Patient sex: M
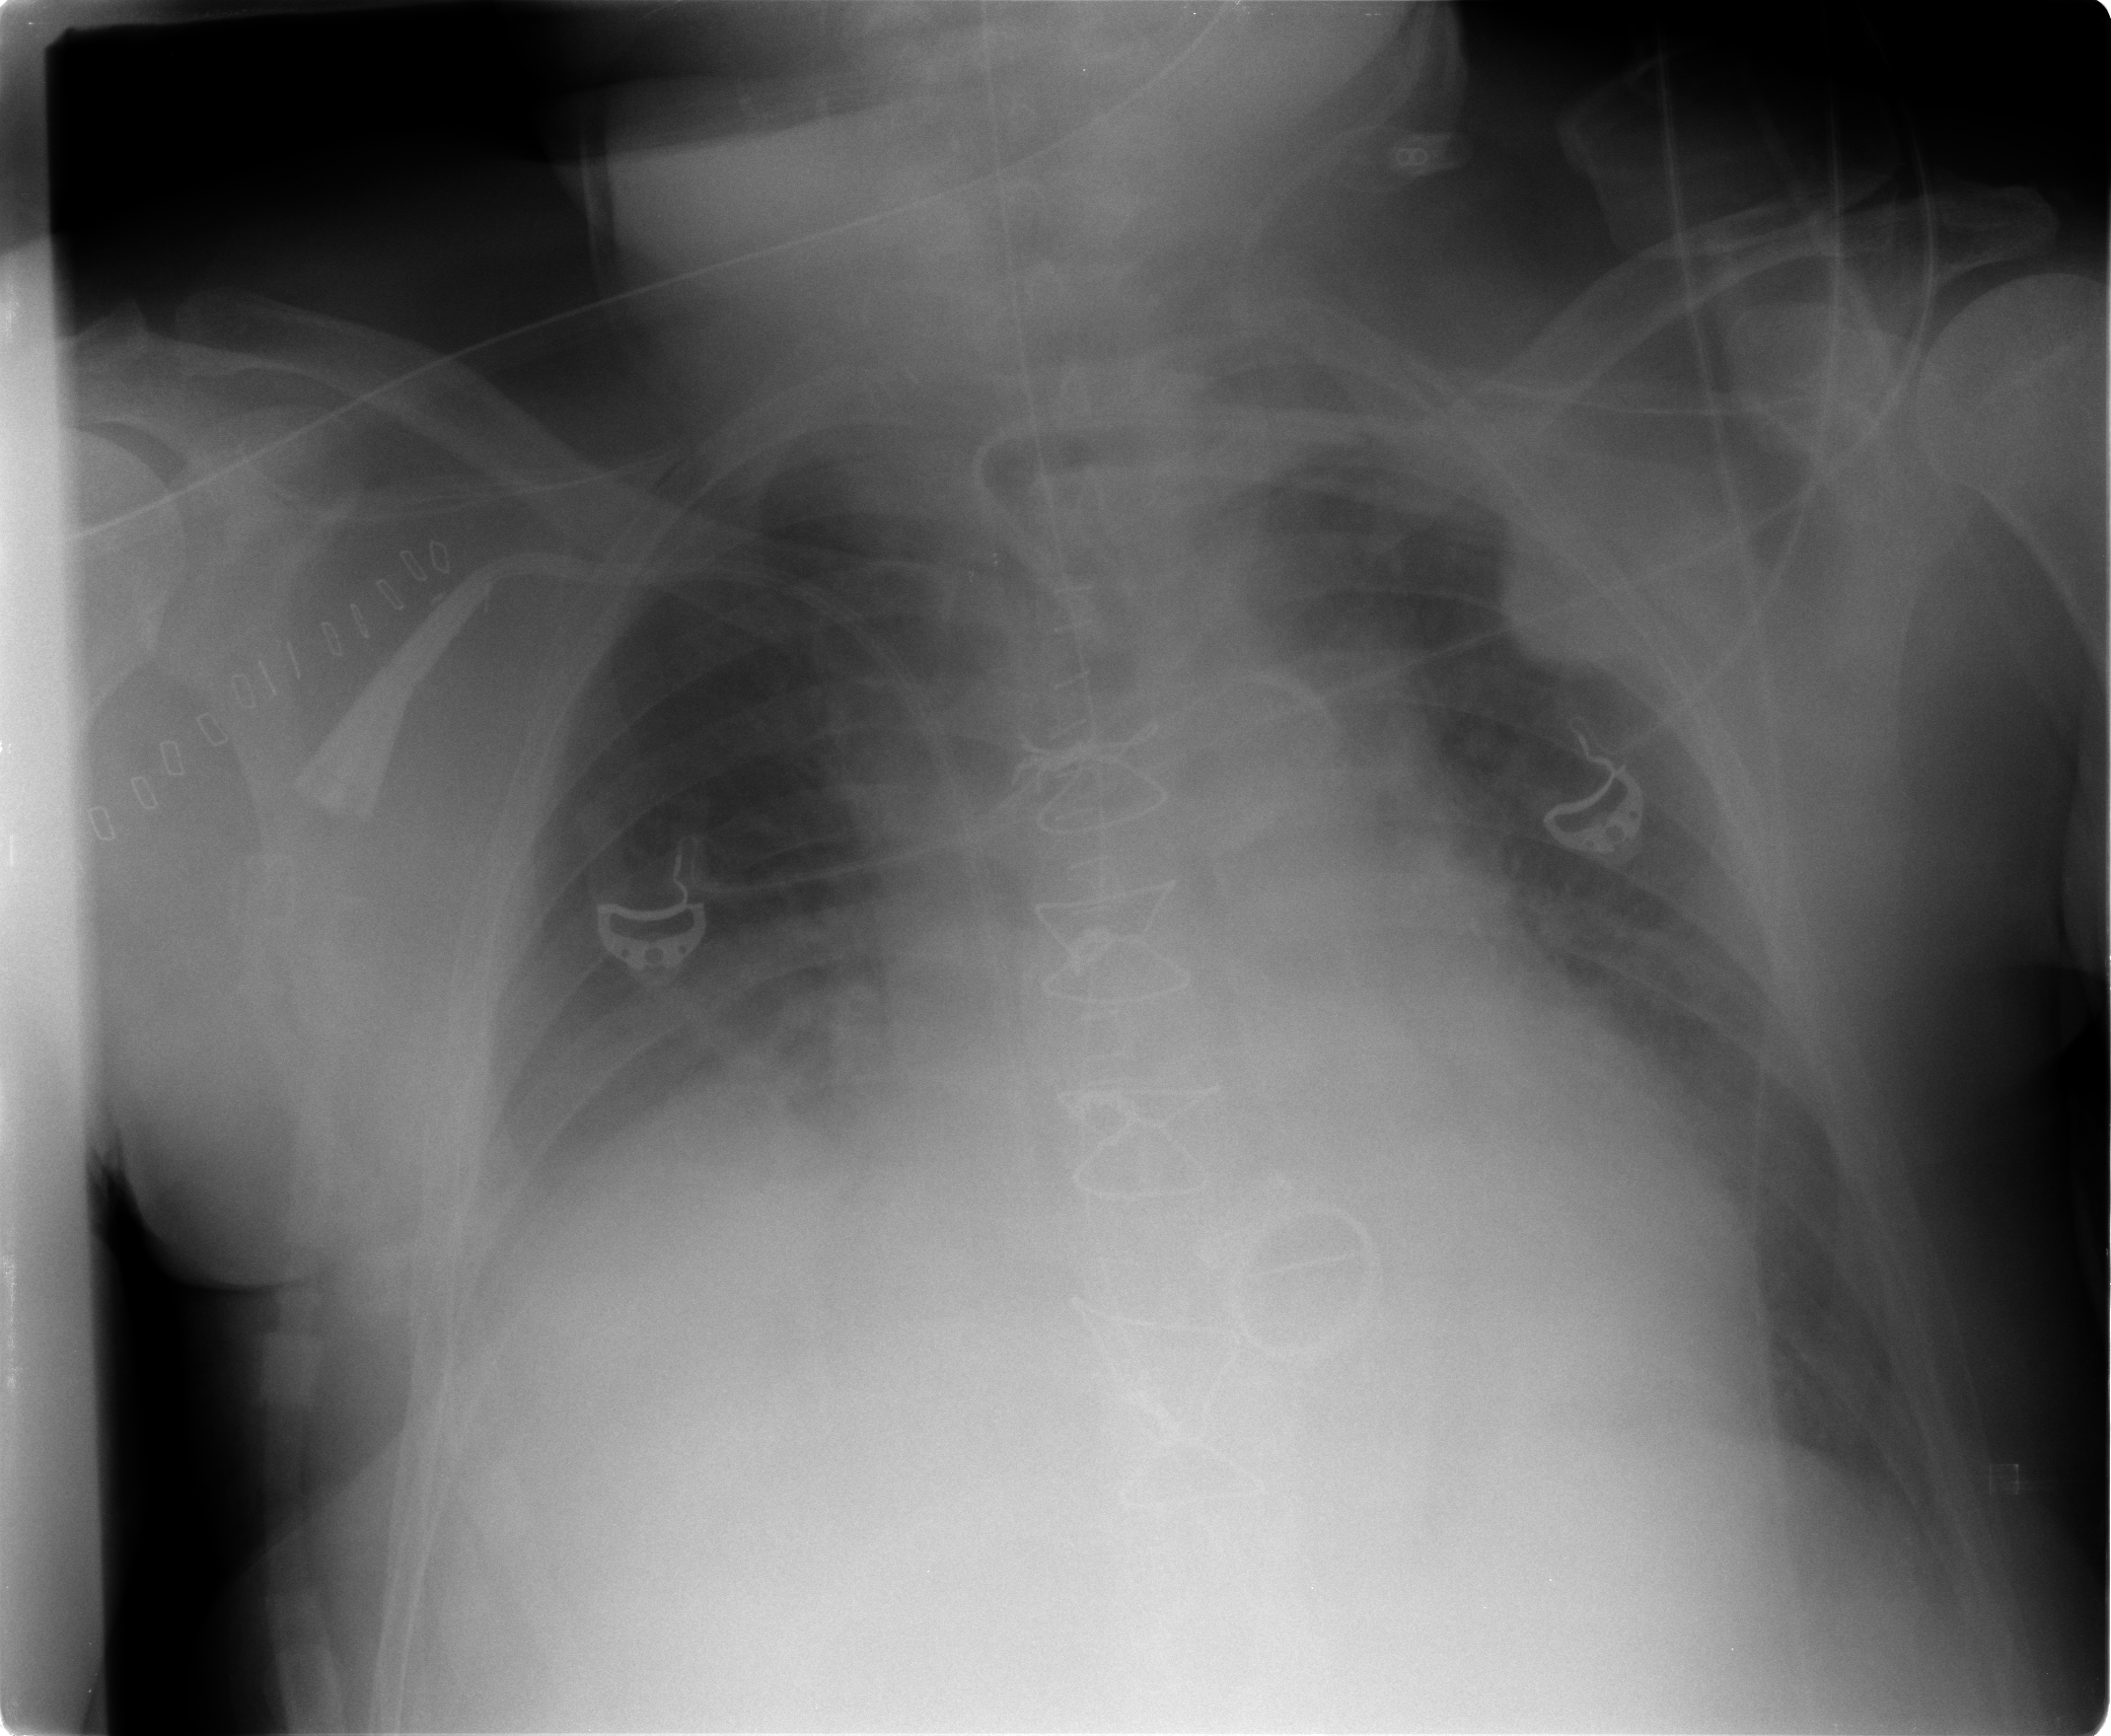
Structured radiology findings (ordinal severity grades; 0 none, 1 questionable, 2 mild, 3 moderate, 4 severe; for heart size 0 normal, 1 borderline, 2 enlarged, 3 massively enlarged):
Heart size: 2
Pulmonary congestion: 2
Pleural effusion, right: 2
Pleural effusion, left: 1
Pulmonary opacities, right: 1
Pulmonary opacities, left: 1
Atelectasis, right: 3
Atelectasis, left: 2